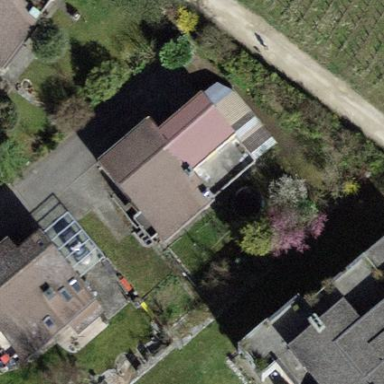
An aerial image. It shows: Building with tiled roof.